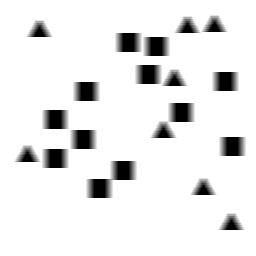
Squares: 12
Triangles: 8
Stars: 0
Total shapes: 20